Interaction volume radius: 5 \u00c5
Interaction volume height: 40 \u00c5
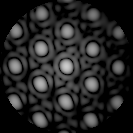
Disorder parameter: 0.03736